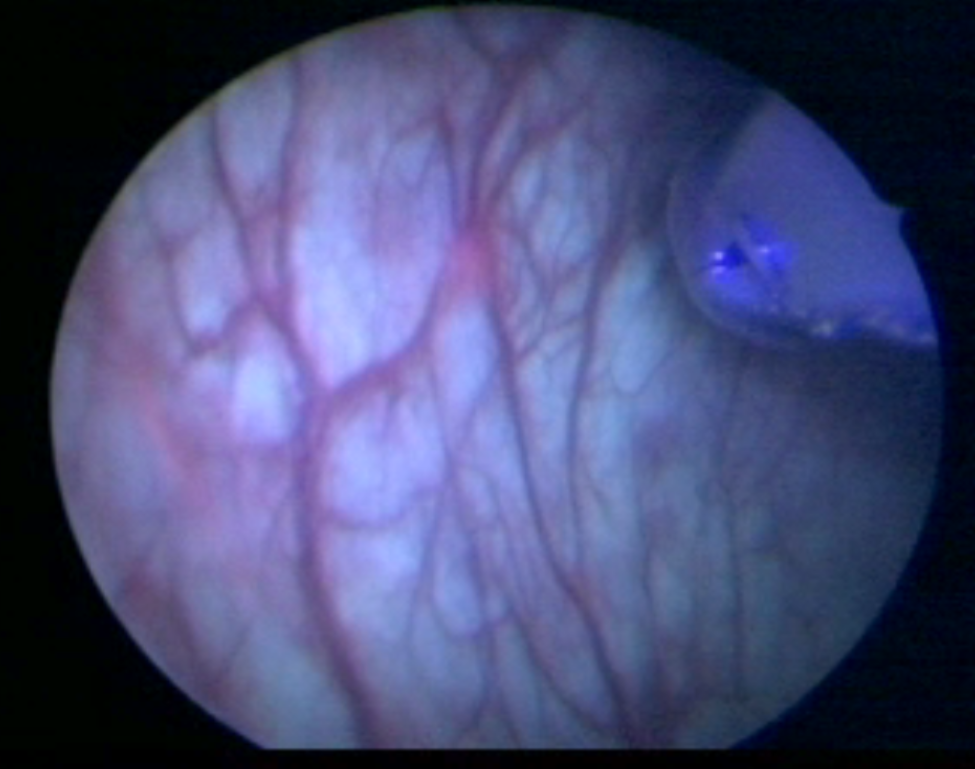
Modality: BLC
Class: Non-malignant
Subclass: InflammationNOS
Lesion: L3
Morphology: Non-papillary
Bladder cancer association: No